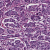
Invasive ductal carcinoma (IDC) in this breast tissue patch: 1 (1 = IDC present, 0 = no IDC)